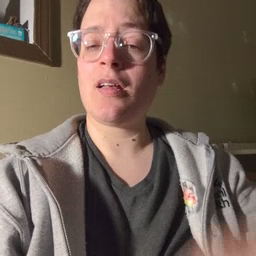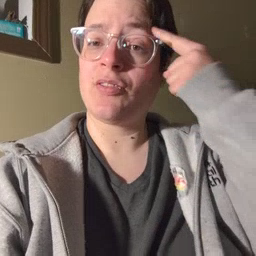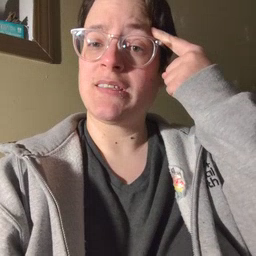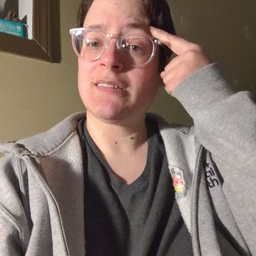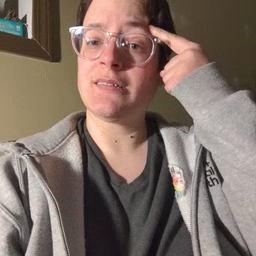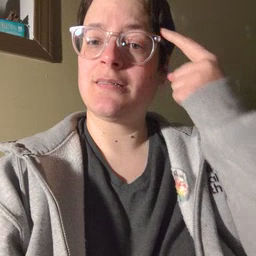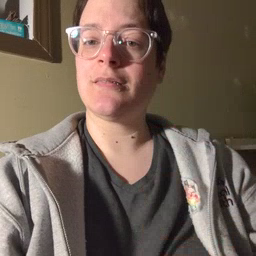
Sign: think